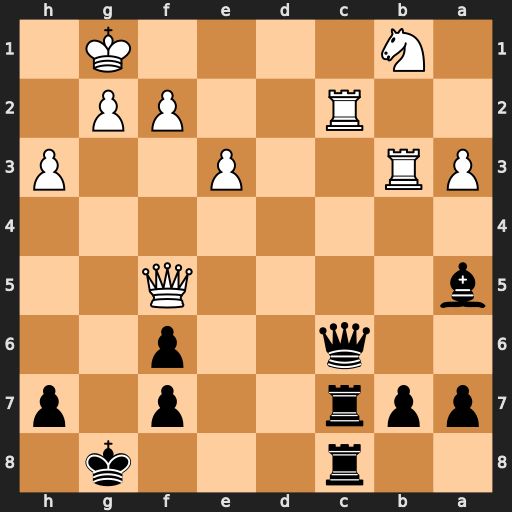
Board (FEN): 2r3k1/ppr2p1p/2q2p2/b4Q2/8/PR2P2P/2R2PP1/1N4K1
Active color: b
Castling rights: -
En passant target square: -
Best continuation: Qxc2 Qxc2 Rxc2